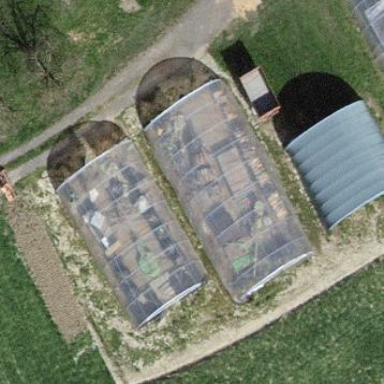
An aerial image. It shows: Greenhouse.